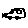
Label: car